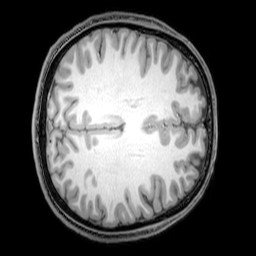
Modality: T1w
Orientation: axial
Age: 25
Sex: male
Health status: healthy
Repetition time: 0.081 s
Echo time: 0.037 s